Question: I want to have a blurred image as a fixed background in my app. My ViewController structure is like this:
HostViewController (with background image and VisualEffectView)
- NavigationController (modally presented over the HostViewController)
-- ViewController (with clear background color)
When I want to push to another ViewController (which has also clear background color) from the NavigationController, the new ViewController overlaps the first ViewController which is visible through the new ViewController. That looks quite strange and ugly. My question is how I could achieve a push animation with a fixed background without the ViewControllers overlaying each other?
You can see a sample of this effect in the app "TuneShell" which can be found in the App Store.
Thanks in advance, Fabian.
---
To clarify my problem I added this gif:

As you can see in the gif, when I push to the Playlist-ViewController, the rootViewController is visible through the new Playlist-ViewController while it's animating. I want to fix that.
<URL>
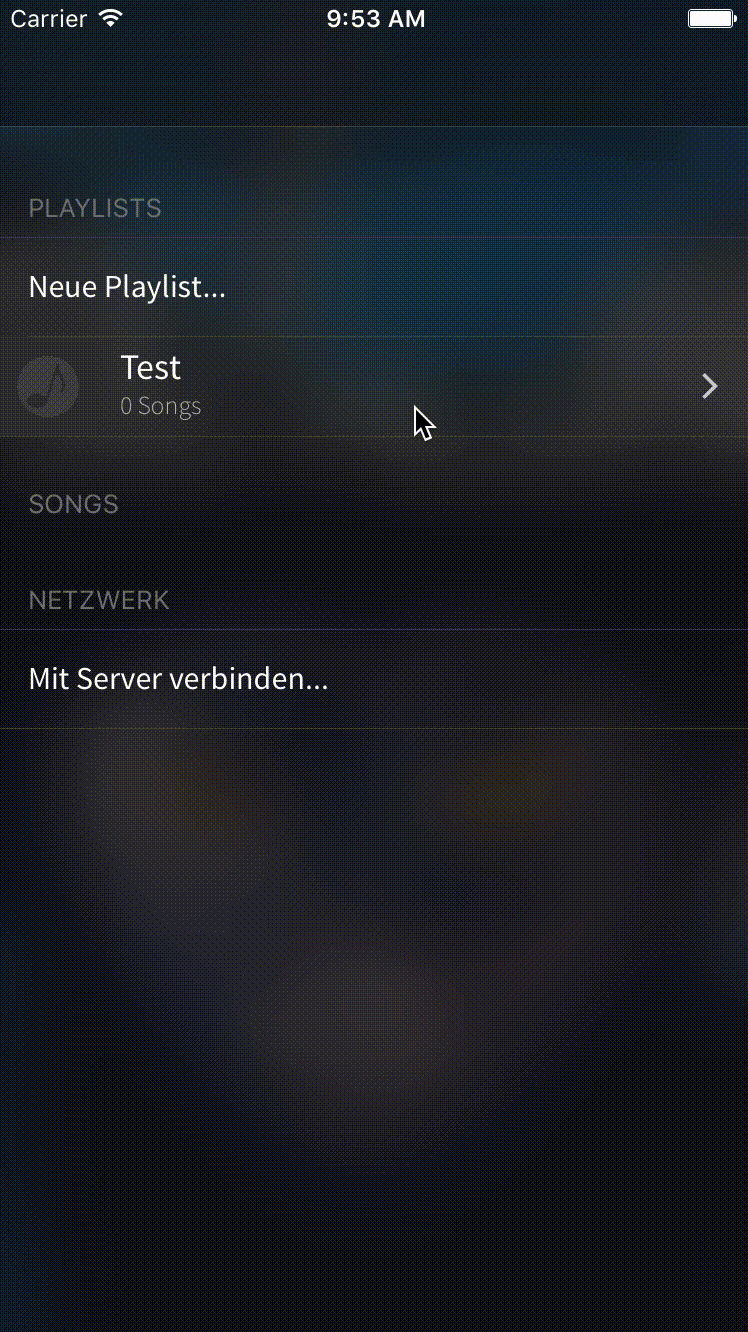
Answer: I have a solution for this way back, but I don't think this is the best one and keep in mind that this is just a workaround.
First thing to do is set your 'global' background like:
'''
- (BOOL)application:(UIApplication *)application didFinishLaunchingWithOptions:(NSDictionary *)launchOptions {
..
self.window.backgroundColor = [UIColor colorWithPatternImage:[UIImage imageNamed:@"blur.jpeg"]];
return YES;
}
'''
'blur.jpeg' is a clear(not blurred) image I'm using this for example (got it from google)
<URL>
Next is subclassing 'UIViewController' for global use, but its up to you how to implement it globally.
'''
//BGBlurViewController.h
//
@interface BGBlurViewController : UIViewController
@end
//BGBlurViewController.m
//
@implementation BGBlurViewController
- (void)viewDidLoad {
[super viewDidLoad];
// Do any additional setup after loading the view.
UIToolbar *background = [[UIToolbar alloc] initWithFrame:CGRectMake(0, 0, self.view.frame.size.width, self.view.frame.size.height)];
[background setBarStyle:UIBarStyleBlackTranslucent];
[self.view addSubview:background];
[self.view sendSubviewToBack:background];
}
@end
'''
I'm using 'UIToolbar' as a background of 'UIViewController' and achieve blur effect.
---
This is how to use the subclassed 'UIViewController'(BGBlurViewController)
'''
//RootViewController
//
#import "BGBlurViewController.h"
@interface ViewController : BGBlurViewController
@end
'''
and another:
'''
//View next to rootViewController
//
#import "BGBlurViewController.h"
@interface ViewController2 : BGBlurViewController
@end
'''
NOTE:
I'm setting the backgroundColor of the 'UIViewController's (ViewController and ViewController2) to 'Default'/none in storyboard, again this is just a workaround...
---
Here is the sample output in runtime:
<URL>
Hope this would help you.. Cheers..